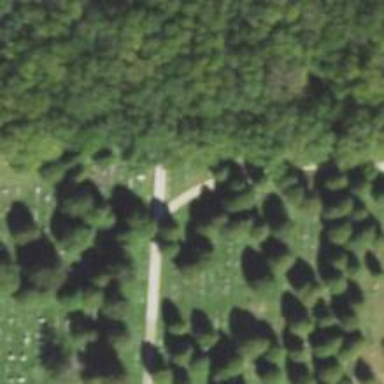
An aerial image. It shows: Driveway designated for the cemetery.